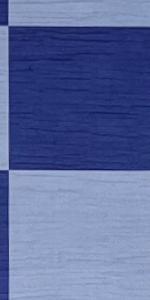
Label: Empty